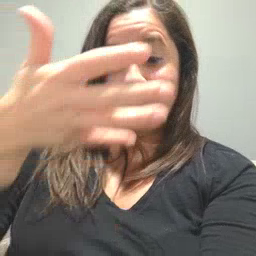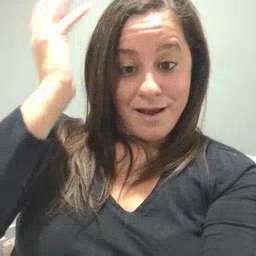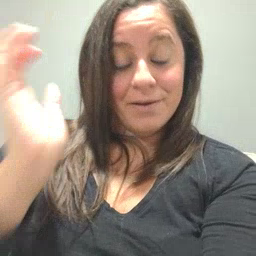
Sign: lion